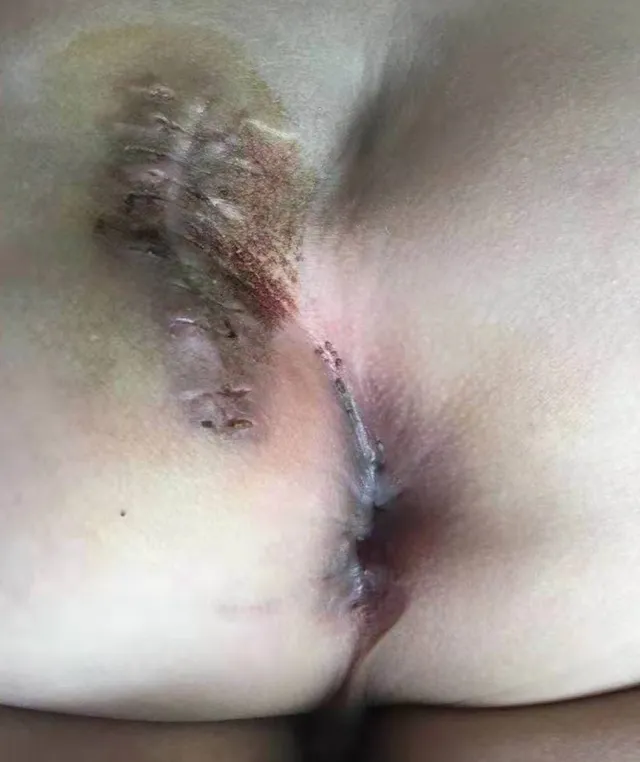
One month after surgery, the wound healed completely.
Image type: medical_photograph (skin_photograph)